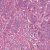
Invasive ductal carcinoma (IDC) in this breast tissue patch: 1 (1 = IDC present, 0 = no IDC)